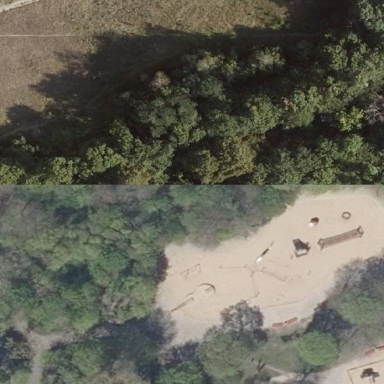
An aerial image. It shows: Playground with sandpit.